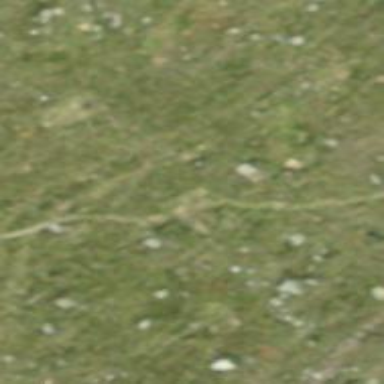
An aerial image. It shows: Path on the ground.